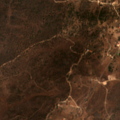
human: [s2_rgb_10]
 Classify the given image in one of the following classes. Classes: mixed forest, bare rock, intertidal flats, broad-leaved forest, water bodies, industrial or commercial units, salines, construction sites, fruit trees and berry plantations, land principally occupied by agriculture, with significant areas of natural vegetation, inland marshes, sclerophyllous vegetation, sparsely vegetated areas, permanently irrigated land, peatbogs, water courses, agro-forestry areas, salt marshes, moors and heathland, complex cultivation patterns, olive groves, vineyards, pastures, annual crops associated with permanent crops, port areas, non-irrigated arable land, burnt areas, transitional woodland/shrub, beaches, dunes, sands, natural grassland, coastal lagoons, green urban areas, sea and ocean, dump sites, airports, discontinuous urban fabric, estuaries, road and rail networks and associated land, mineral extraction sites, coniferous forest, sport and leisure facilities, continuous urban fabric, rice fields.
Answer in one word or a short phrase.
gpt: pastures, agro-forestry areas, broad-leaved forest